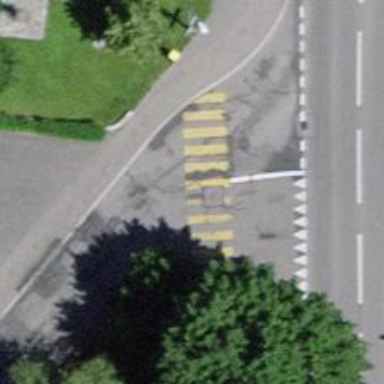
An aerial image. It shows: Marked crossing on the road.